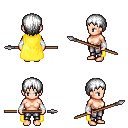
a pixel art fantasy rpg character, female body template, human, light skin, yellow cape, metal pants, white plain hairstyle, white cloth bracers, spear, four views (front, back, left, right), 2x2 character sprite sheet, small pixel art, hard edges, no anti-aliasing